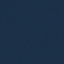
Land use / land cover class: SeaLake